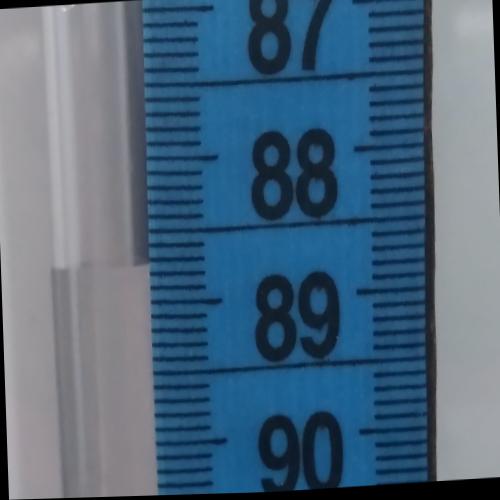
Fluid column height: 88.7 cm